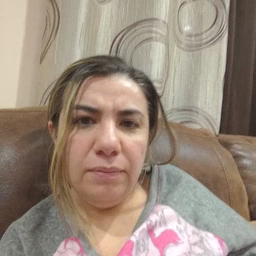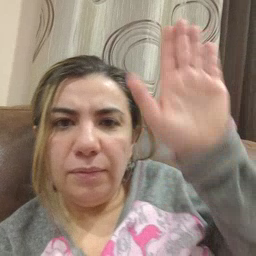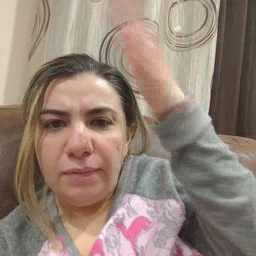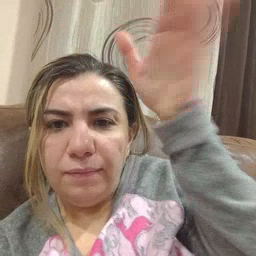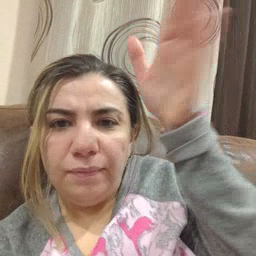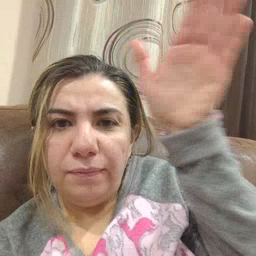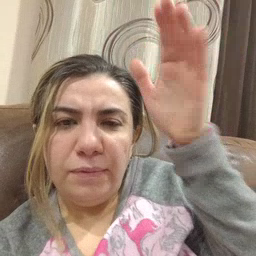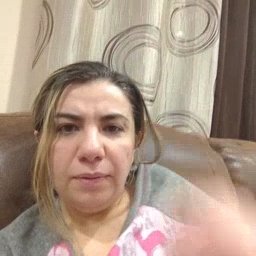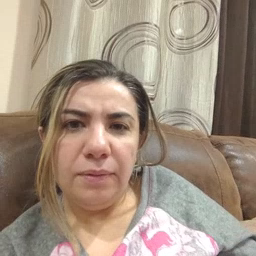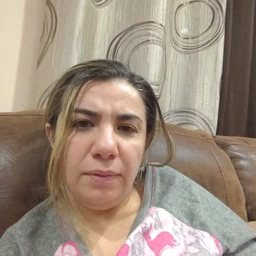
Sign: flag